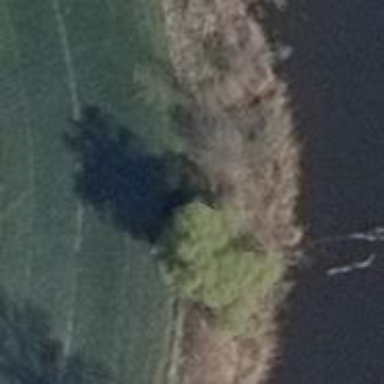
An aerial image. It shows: Swamp in wetland area.